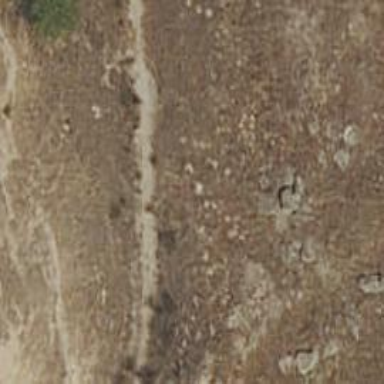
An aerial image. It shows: Unpaved track road.